Aerial crown-view tile of a tropical tree (Barro Colorado Island, Panama), acquired 20240716:
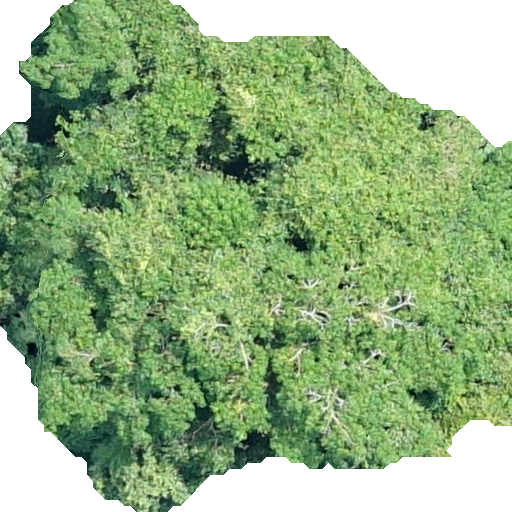
Species: Hura crepitans
GBIF accepted scientific name: Hura crepitans
Crown area: 361.14 m²